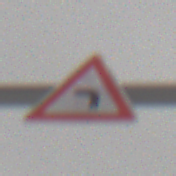
Verkehrszeichen: KurveLinks
Umgebung: Outdoor, Nature
Tageszeit: MorningAfternoon
Wetter: Overcast
Licht: Natural
Jahreszeit: Winter
Kontrast: LowContrast